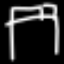
Label: bed